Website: macys
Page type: cart
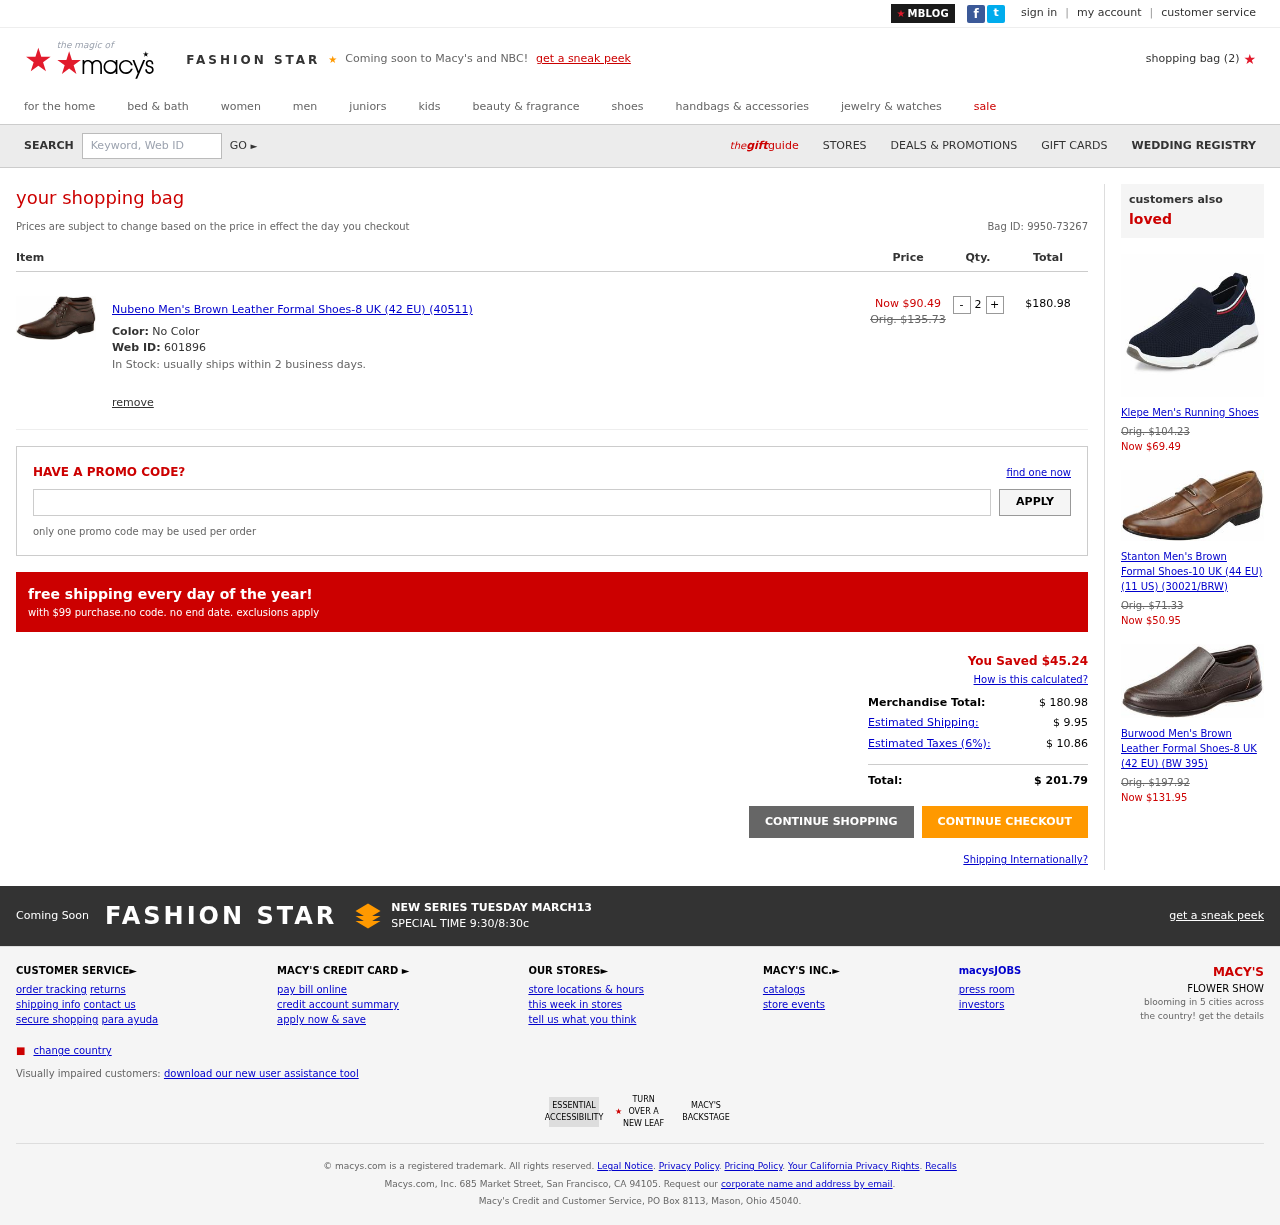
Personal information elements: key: PII_PROMO_CODE
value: WELCOME70
Product elements: key: PRODUCT1_NAME
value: Nubeno Men's Brown Leather Formal Shoes-8 UK (42 EU) (40511)
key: PRODUCT1_PRICE
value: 90.49
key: PRODUCT1_QUANTITY
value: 2
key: PRODUCT2_NAME
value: Klepe Men's Running Shoes
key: PRODUCT2_PRICE
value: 69.49
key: PRODUCT3_NAME
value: Stanton Men's Brown Formal Shoes-10 UK (44 EU) (11 US) (30021/BRW)
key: PRODUCT3_PRICE
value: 50.95
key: PRODUCT4_NAME
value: Burwood Men's Brown Leather Formal Shoes-8 UK (42 EU) (BW 395)
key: PRODUCT4_PRICE
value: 131.95
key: PRODUCT1_SKU
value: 601896
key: PRODUCT1_ORIGINAL_PRICE
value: Orig. $135.73
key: PRODUCT1_TOTAL
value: $180.98
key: PRODUCT2_ORIGINAL_PRICE
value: Orig. $104.23
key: PRODUCT3_ORIGINAL_PRICE
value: Orig. $71.33
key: PRODUCT4_ORIGINAL_PRICE
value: Orig. $197.92
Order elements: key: ORDER_NUM_ITEMS
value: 2
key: ORDER_ID
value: Bag ID: 9950-73267
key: ORDER_SAVINGS
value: $45.24
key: ORDER_SUBTOTAL
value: $ 180.98
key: ORDER_SHIPPING_COST
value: $ 9.95
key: ORDER_TAX
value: $ 10.86
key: ORDER_TOTAL
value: $ 201.79